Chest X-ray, AP view. Patient: 58 years old, sex F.
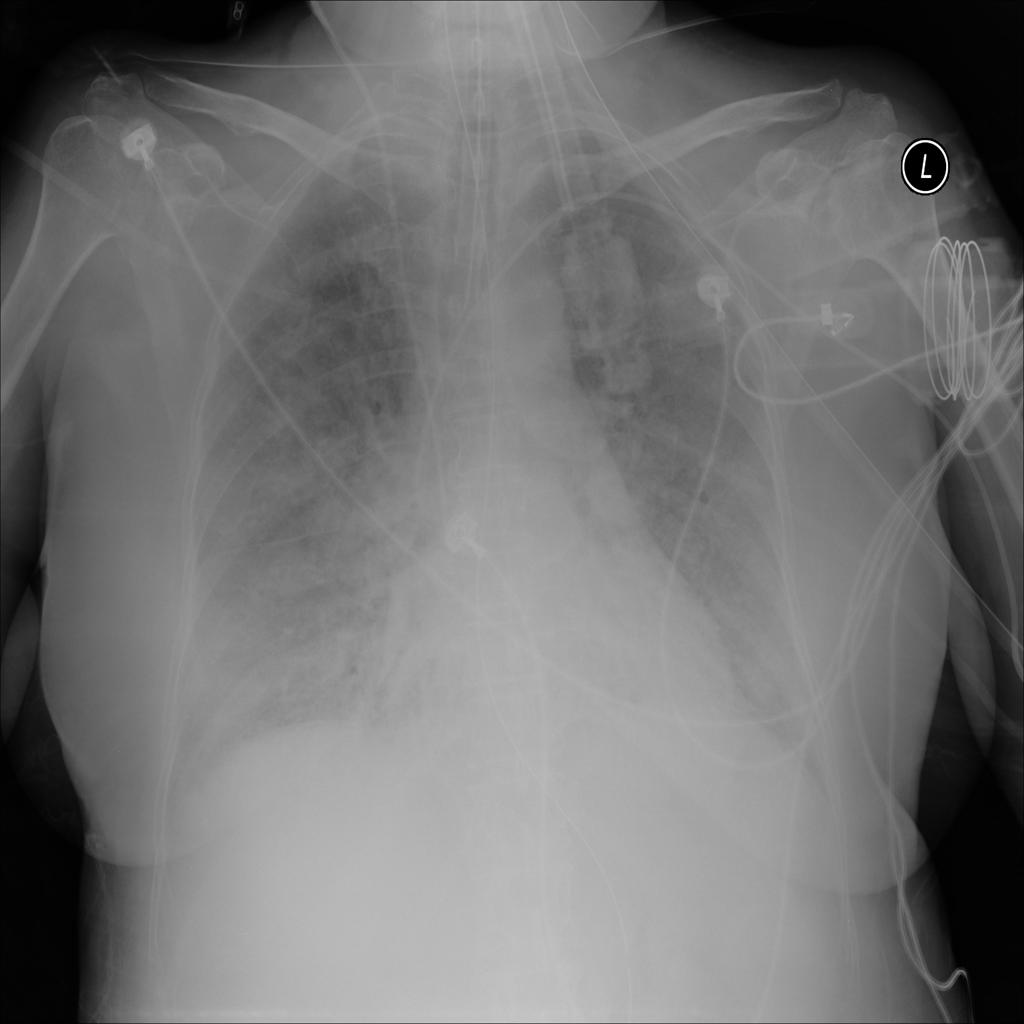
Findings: No Finding